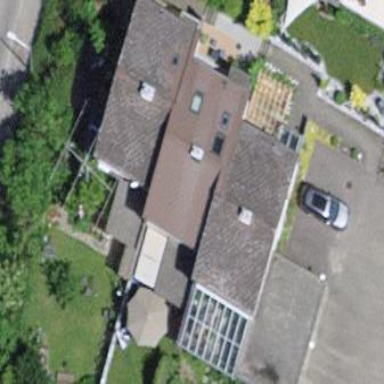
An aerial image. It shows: Simple house.